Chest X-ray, AP view. Patient: 63 years old, sex F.
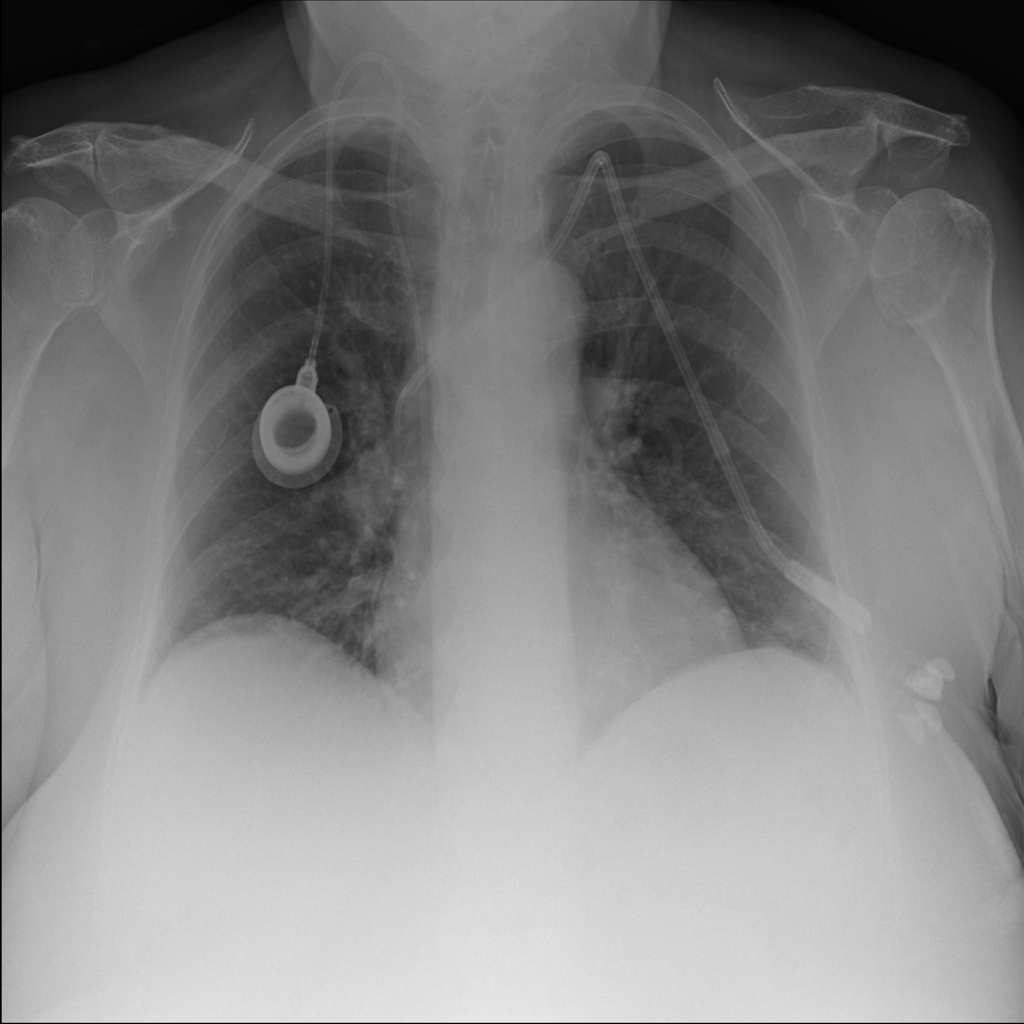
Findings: No Finding